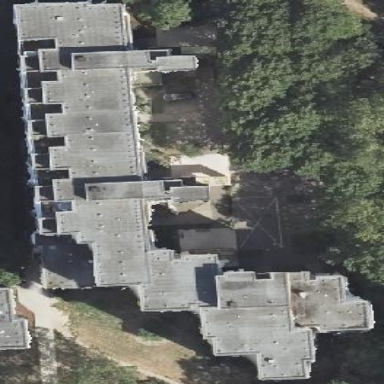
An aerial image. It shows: Building with apartments and flat roof.